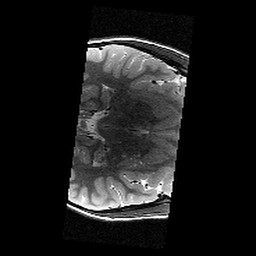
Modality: T2w
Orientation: axial
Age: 12
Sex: female
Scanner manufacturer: siemens
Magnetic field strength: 3 T
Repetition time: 9.23 s
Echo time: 0.067 s